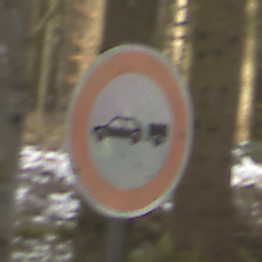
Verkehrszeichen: VerbotPersonenkraftwagenMitAnhaenger
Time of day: MorningAfternoon
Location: Outdoor (Nature)
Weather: Overcast
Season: Winter
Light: Natural